Question: Goal: to have the image fill the containing div, yet be perfectly centered.
: <URL>

### HTML:
'''
<section class="intro">
<div class="diamond_wrapper">
<img class="img_hero" src="http://placehold.it/1000x1000" alt="my image">
</div>
</section>
'''
### CSS:
'''
body, html {
top: 0;
left: 0;
margin: 0;
background: tomato;
}
.intro {
background: tomato;
height: 60em;
}
.diamond_wrapper {
transform: rotate(45deg);
-moz-transform: rotate(45deg);
-webkit-transform: rotate(45deg);
background: green;
height: 30em;
width: 30em;
margin: 0 auto;
margin-top: 7em;
overflow: hidden;
z-index: 200 !important;
}
.img_hero {
margin: 0 auto;
width: 30em;
transform: rotate(-45deg);
-moz-transform: rotate(-45deg);
-webkit-transform: rotate(-45deg);
z-index: 0;
}
'''
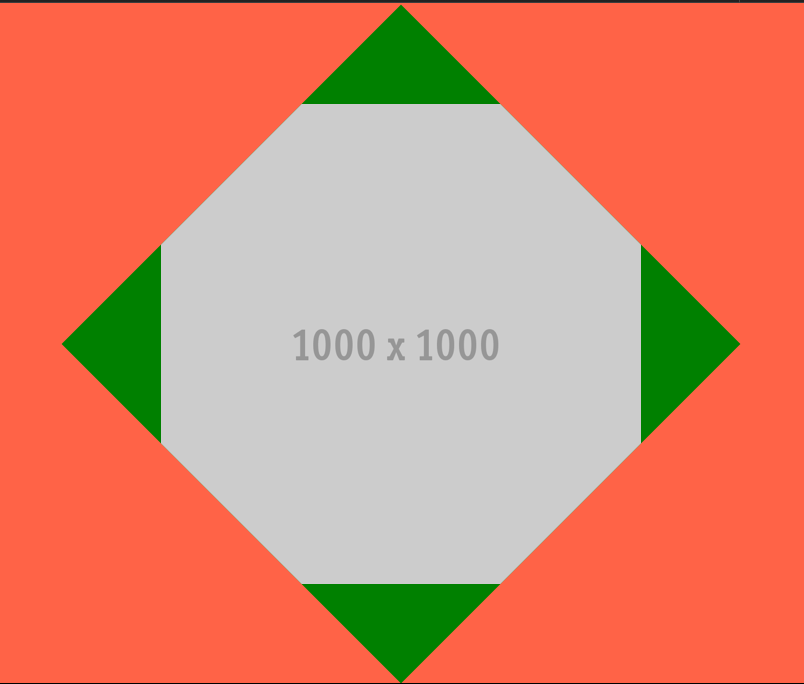
Answer: I'm not going to lie and tell you that this is in the center.... I had to manually adjust it to get it to what looked like the center to me. I'm sure there is a way but I don't know how to do it.... anyway the distance between two corners of a square with distance 30 is calculated using Pythagoras,
'a^2 + b^2 = c^2' Where 'C' is the hypotenuse and 'A' and 'B' are the other sides.
'30^2 * 30^2 = sqrRt(ans) = 42.43'
So I made the width + height equal to that and then manually adjusted the image myself.
<URL>